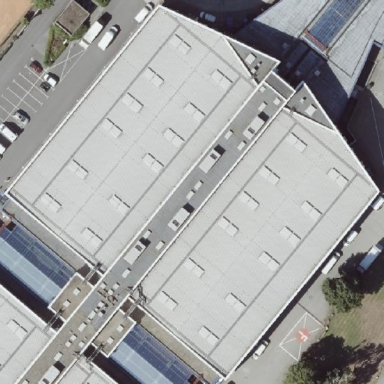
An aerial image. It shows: Exhibition hall with flat roof.